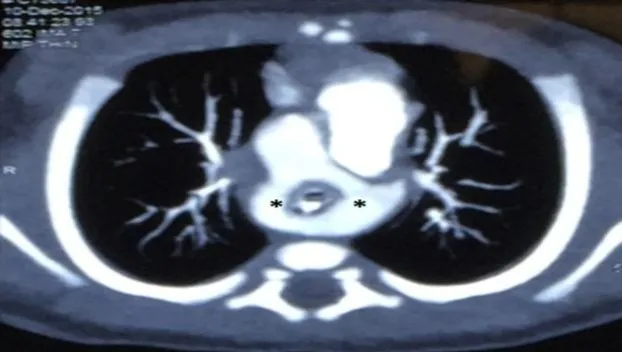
Contrast-enhanced computed tomography (CECT) of the thorax showed both aortic arches form a complete vascular ring, which encasing the trachea and esophagus. Asterisk (*), complete vascular ring.
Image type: radiology (ct)